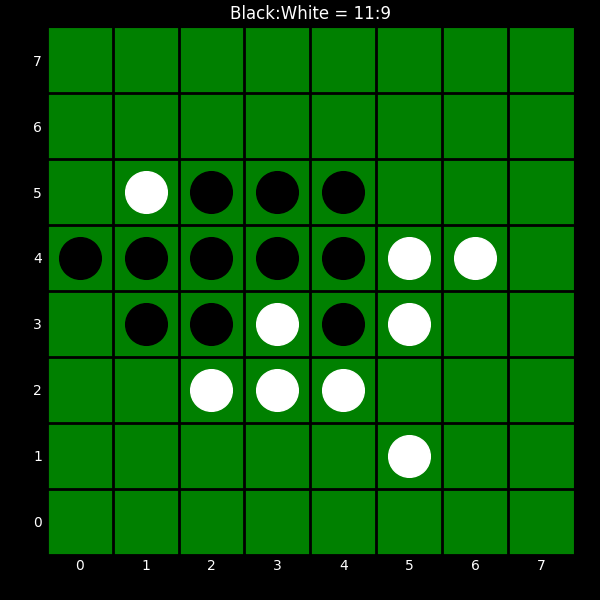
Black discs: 11
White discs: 9